Here is the wavelet time-frequency representation (scalogram) of a rolling-element bearing's vibration measurement. Classify the bearing condition as one of: normal, inner_race, outer_race, ball.
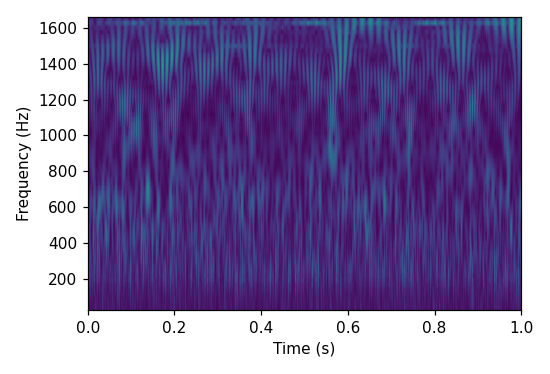
Answer: outer_race